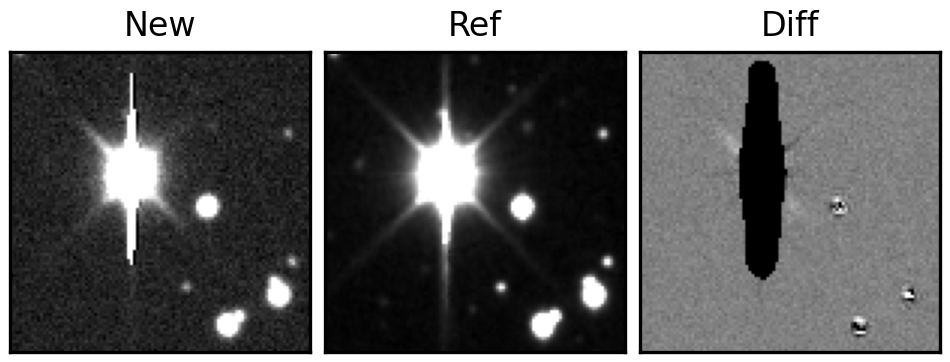
Label: bogus